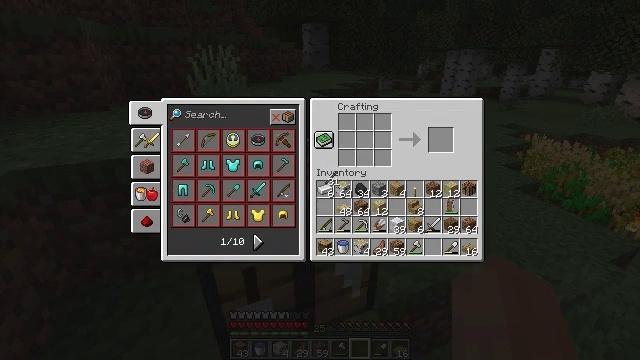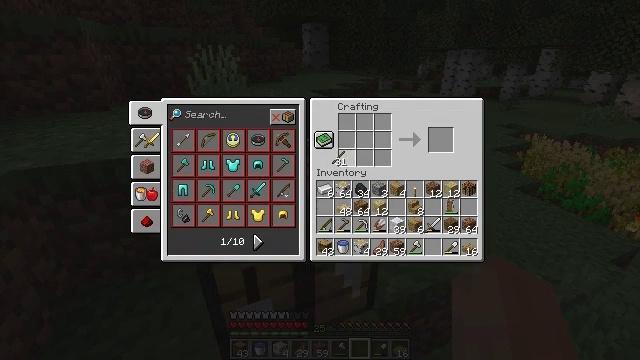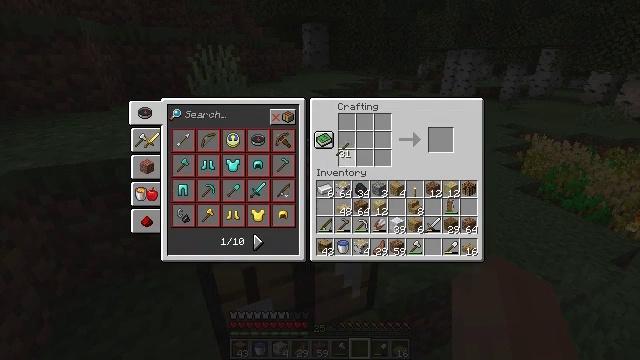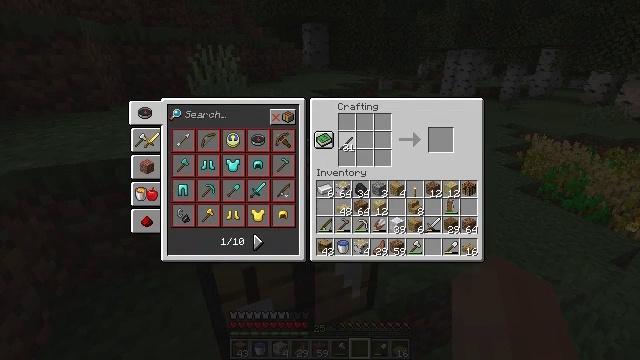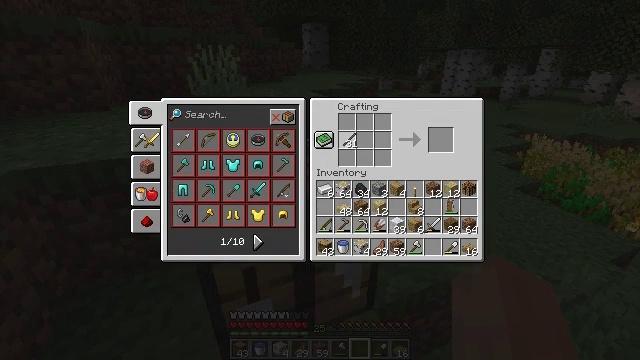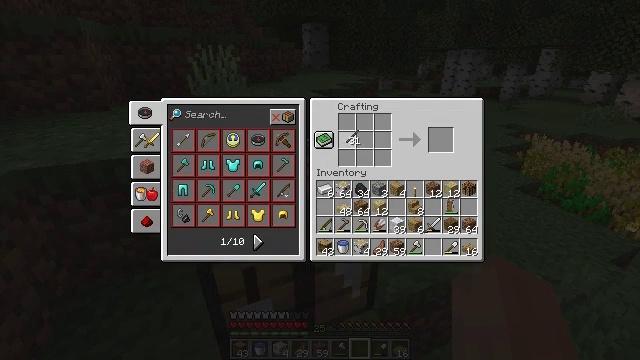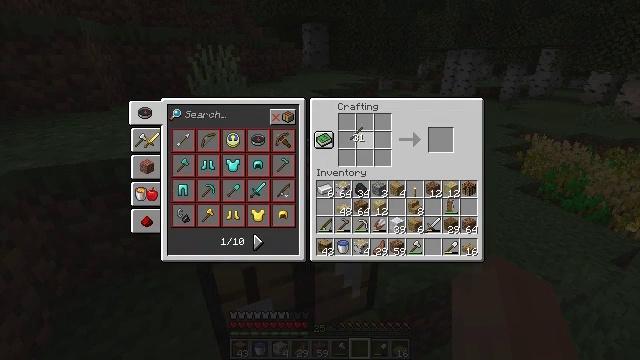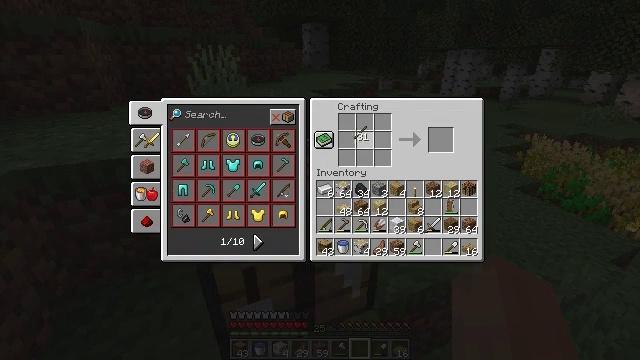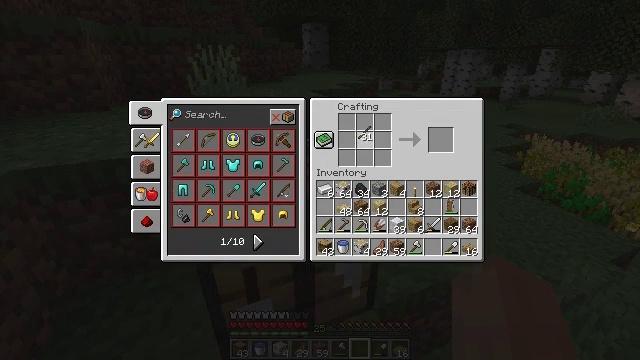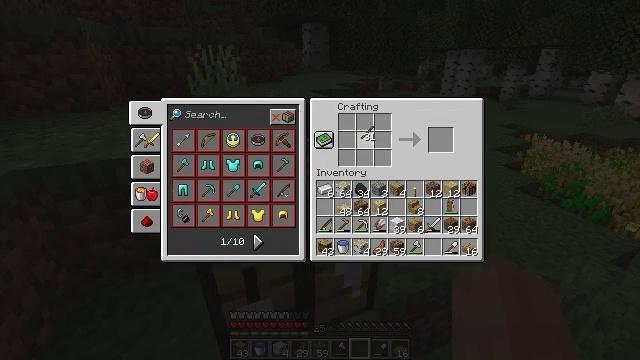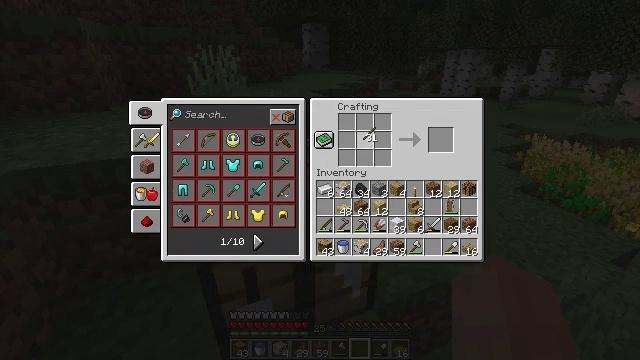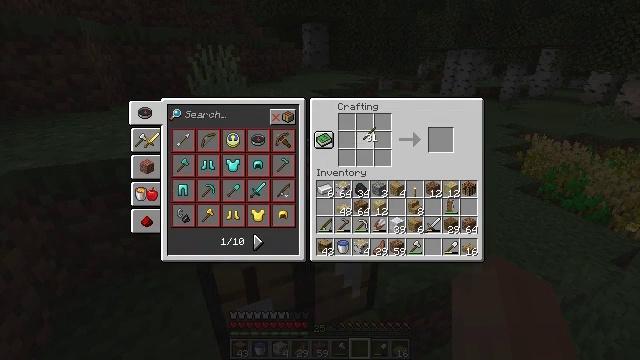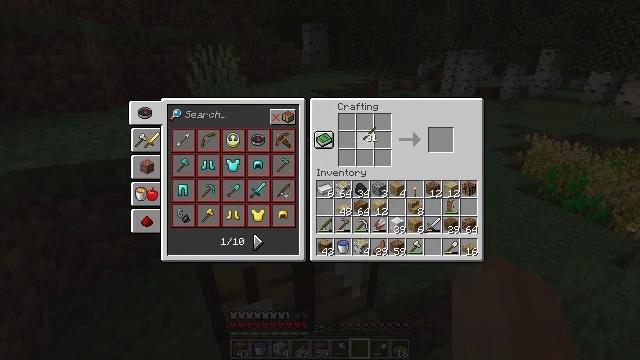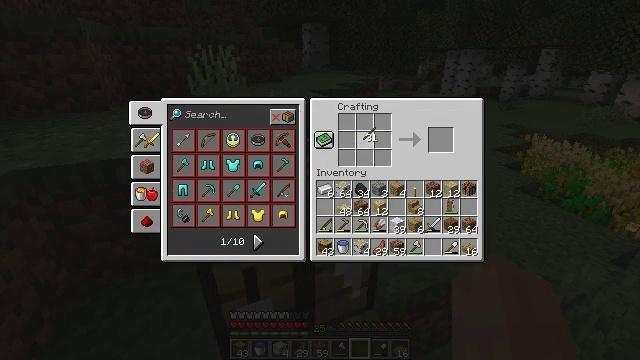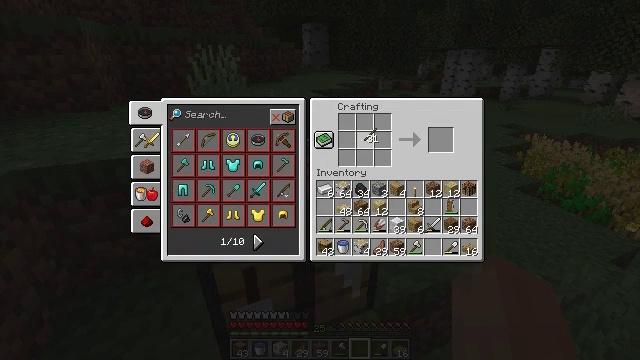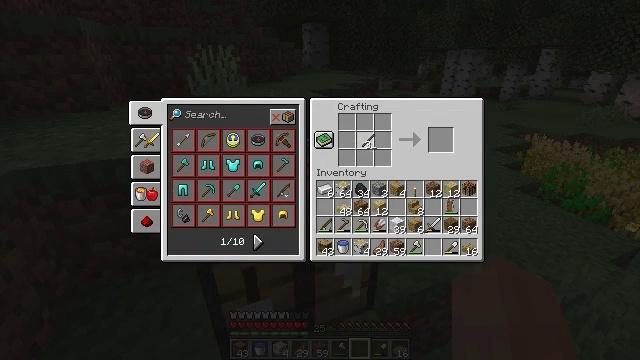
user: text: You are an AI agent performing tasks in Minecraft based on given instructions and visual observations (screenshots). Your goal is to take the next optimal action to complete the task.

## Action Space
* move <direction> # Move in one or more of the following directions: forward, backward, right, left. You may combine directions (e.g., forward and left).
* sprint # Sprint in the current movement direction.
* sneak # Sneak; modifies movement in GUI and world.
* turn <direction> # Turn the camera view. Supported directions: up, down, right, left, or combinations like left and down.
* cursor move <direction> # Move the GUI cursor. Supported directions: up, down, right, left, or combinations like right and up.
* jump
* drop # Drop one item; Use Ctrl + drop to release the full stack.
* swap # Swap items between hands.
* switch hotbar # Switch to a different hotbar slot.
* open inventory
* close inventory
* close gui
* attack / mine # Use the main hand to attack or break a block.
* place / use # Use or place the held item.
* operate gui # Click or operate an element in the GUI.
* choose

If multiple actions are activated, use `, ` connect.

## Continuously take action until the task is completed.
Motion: motion action
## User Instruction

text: Interact with the crafting table to create a birch fence.
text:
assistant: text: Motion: cursor move right and up
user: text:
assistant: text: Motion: cursor move up
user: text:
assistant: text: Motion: no_op
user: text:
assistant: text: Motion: no_op
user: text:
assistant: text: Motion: no_op
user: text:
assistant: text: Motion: no_op
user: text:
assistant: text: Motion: no_op
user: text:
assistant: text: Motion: no_op
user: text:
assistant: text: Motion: no_op
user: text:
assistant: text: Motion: no_op
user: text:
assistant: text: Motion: no_op
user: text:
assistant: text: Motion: no_op
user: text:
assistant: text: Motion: operate gui
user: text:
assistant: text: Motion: operate gui
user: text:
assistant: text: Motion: operate gui
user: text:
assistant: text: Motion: operate gui
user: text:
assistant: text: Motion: operate gui
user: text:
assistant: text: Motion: operate gui
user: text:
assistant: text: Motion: operate gui
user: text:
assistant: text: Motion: operate gui
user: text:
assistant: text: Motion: operate gui
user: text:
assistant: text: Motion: operate gui
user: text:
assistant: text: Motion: operate gui
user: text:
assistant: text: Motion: operate gui
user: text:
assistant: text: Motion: operate gui
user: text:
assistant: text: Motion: operate gui
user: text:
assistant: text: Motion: no_op
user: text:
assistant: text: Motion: cursor move left and down
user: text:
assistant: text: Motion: cursor move left
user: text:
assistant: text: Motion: no_op